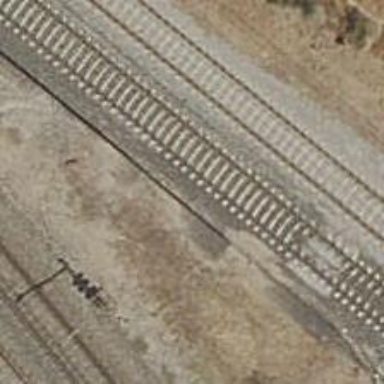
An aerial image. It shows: Railway track with contact lines for electrification.